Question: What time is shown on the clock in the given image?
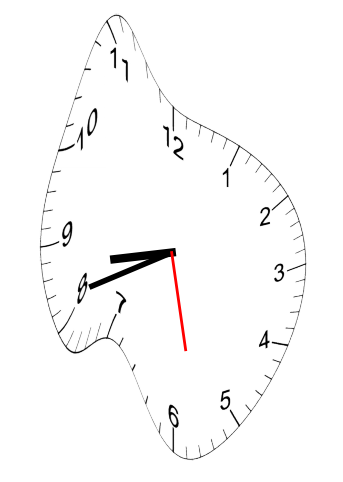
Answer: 08:41:28